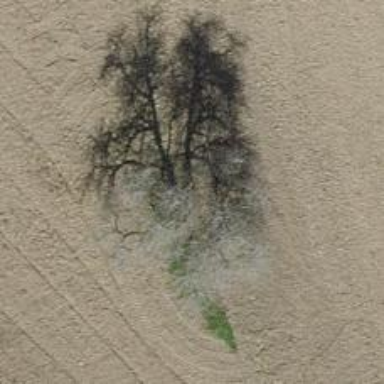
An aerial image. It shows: Single tag "natural: tree."